Current action and preconditions to check: trajectory_clear

Your task: For each precondition in the list above, predict whether it will hold at this action.

Consider the current scene as observed from the mobile robot's camera, and analyze the predicted future states of all dynamic agents (e.g., people, animals, vehicles, or any moving entities) within the NEXT SECOND.

IMPORTANT: Only answer "very likely" if you are absolutely certain—based on strong, clear evidence—that a dynamic agent will violate the precondition in the predicted future state. Do NOT answer "very likely" for unlikely, ambiguous, or low-probability risks.

Ask yourself for each precondition: Is there a high probability, with clear and convincing evidence, that the predicted future states of any dynamic agent will interfere with the predicted future state of the currently executing action within the NEXT SECOND, causing that precondition to fail?

Assess the risk level based on these predictions. Use "likely" or "very likely" if motions create a clear risk of interference.

Use "neutral" or "improbable" if agents are nearby but their predicted paths are clearly diverging or non-conflicting.

Failure Risk Categories: "very improbable", "improbable", "neutral", "likely", "very likely"

Answer Format: Output ONLY the probability_of_failure value from these categories: "very improbable", "improbable", "neutral", "likely", "very likely"

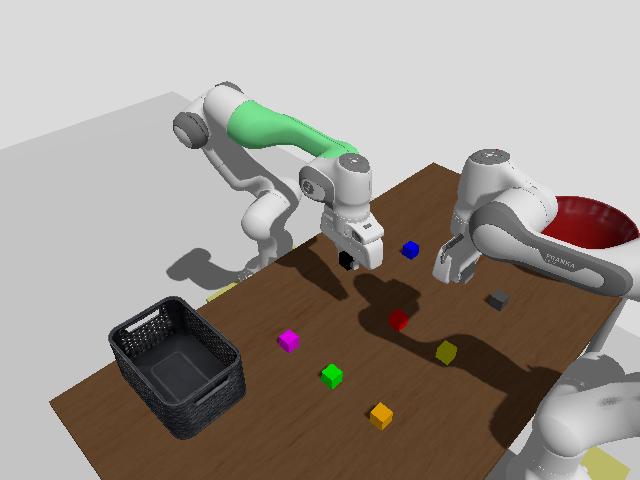

Answer: improbable